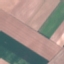
Label: AnnualCrop